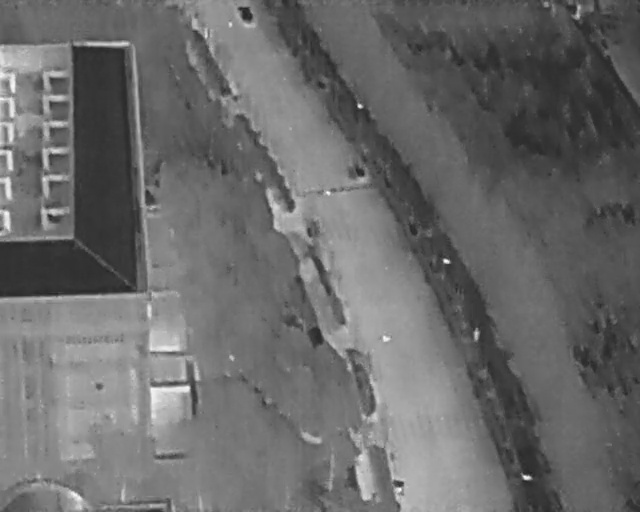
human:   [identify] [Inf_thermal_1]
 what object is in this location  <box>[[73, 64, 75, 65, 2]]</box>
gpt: <ref>1 small person at the right</ref>